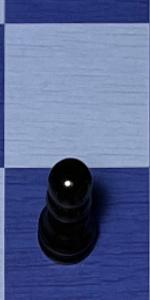
Label: Pawn_Black